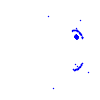
Particle: electron